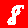
Digit: 8